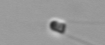
Label: Chaetoceros_subtilis